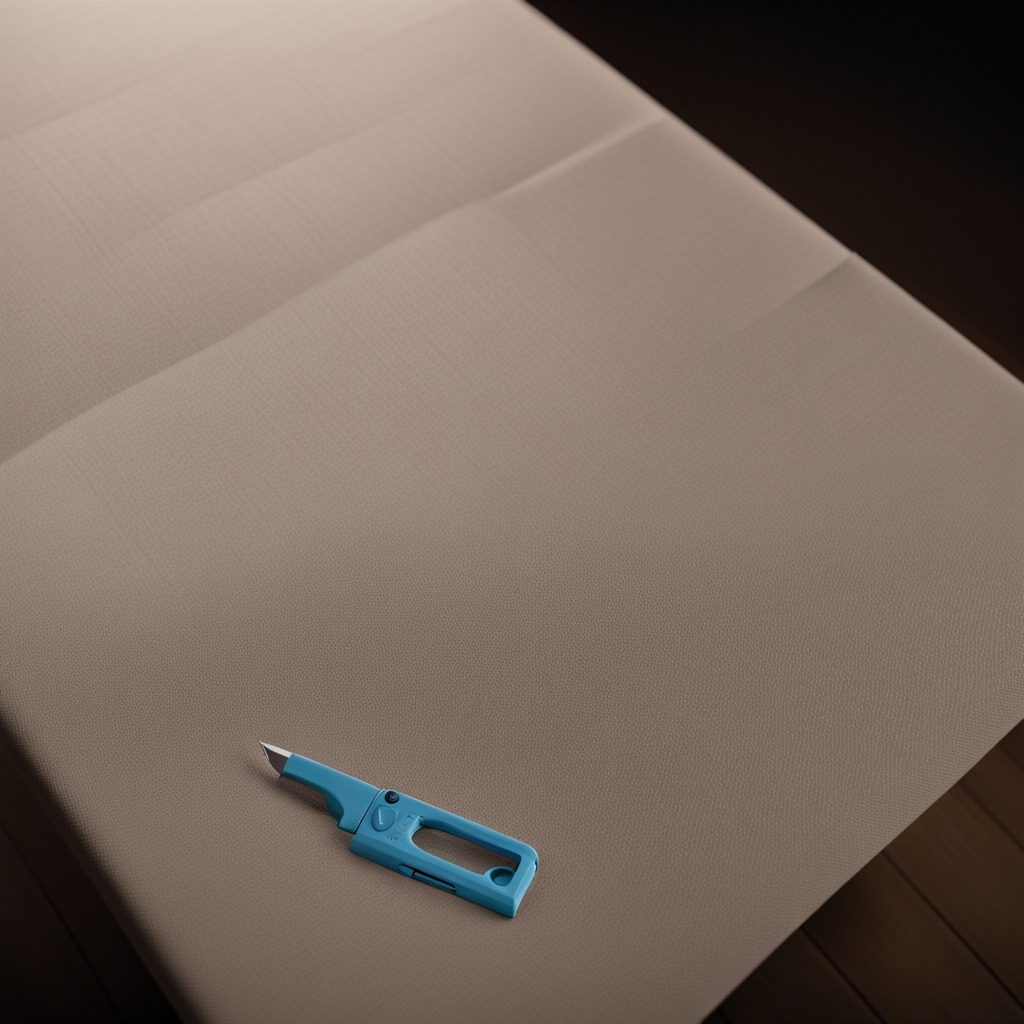
A utility knife is lying on a wooden table.